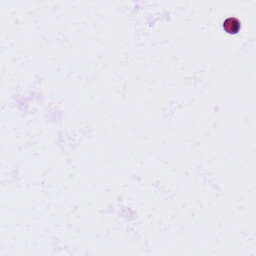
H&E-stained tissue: Lung